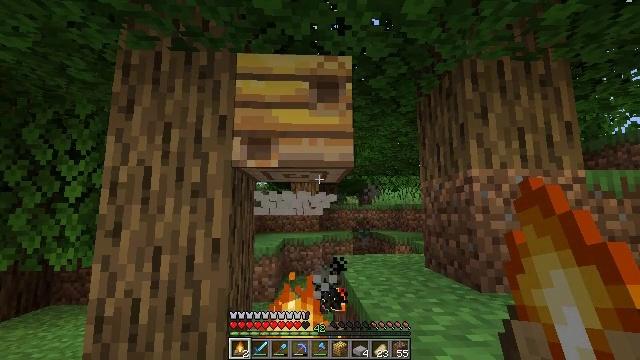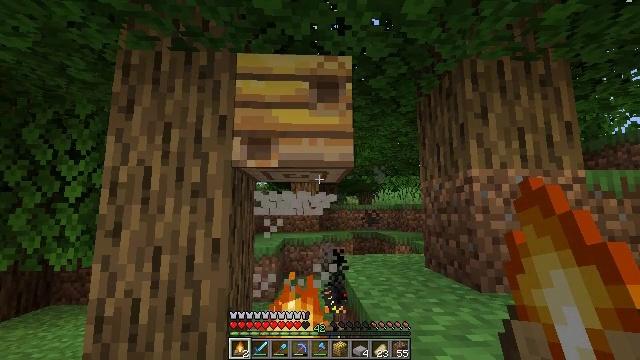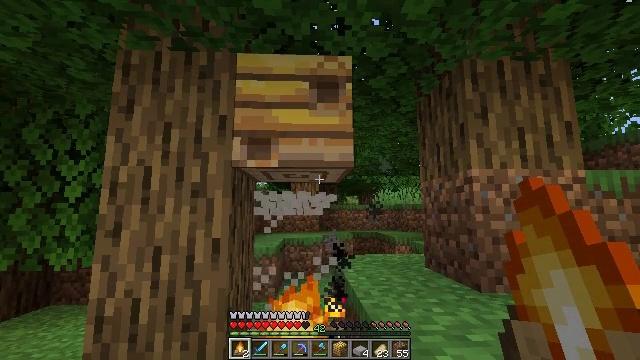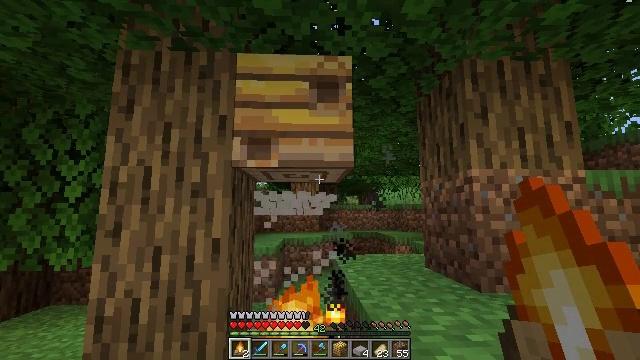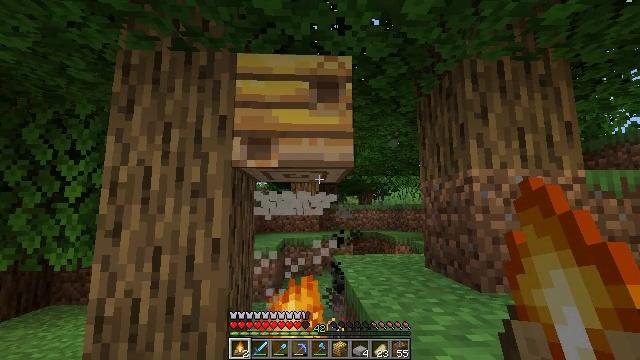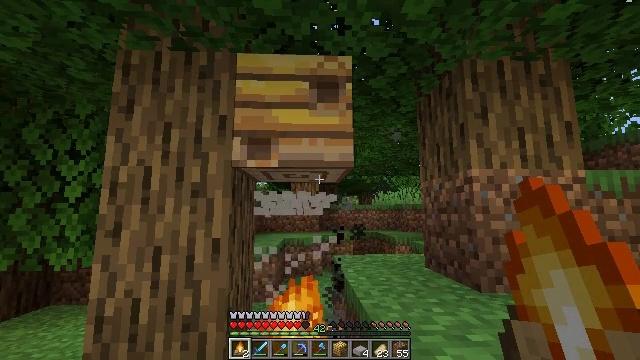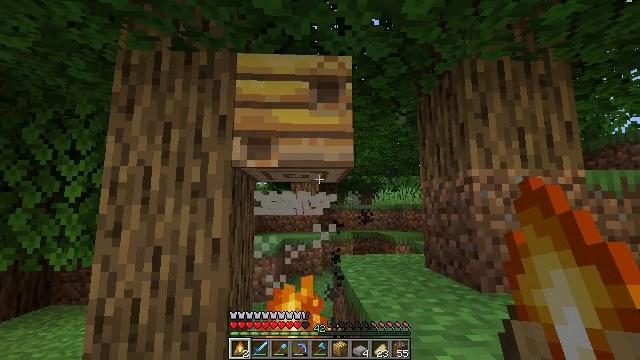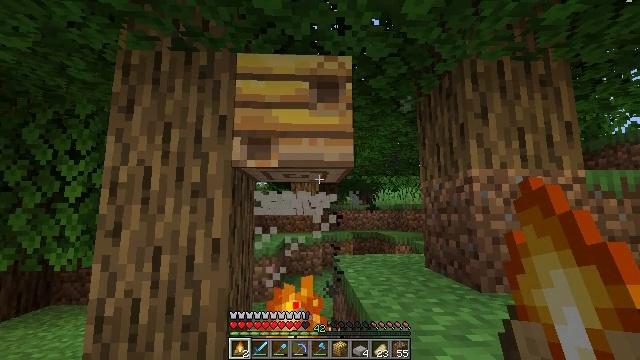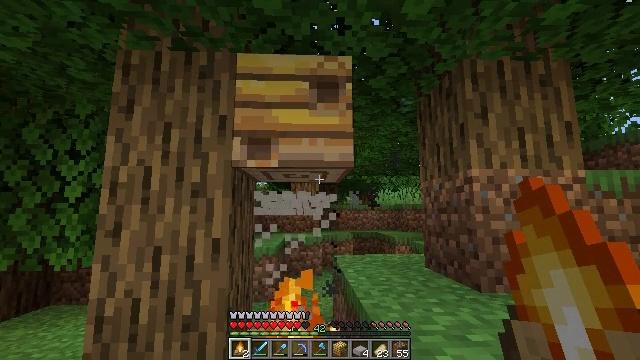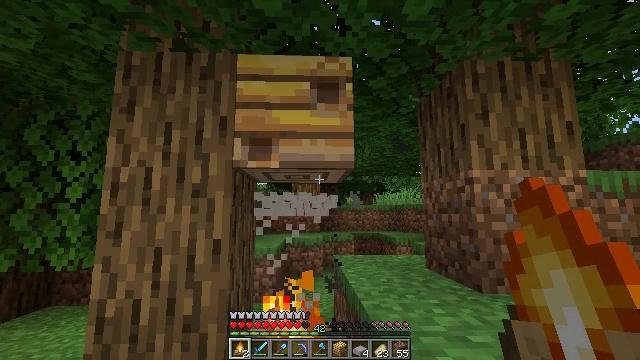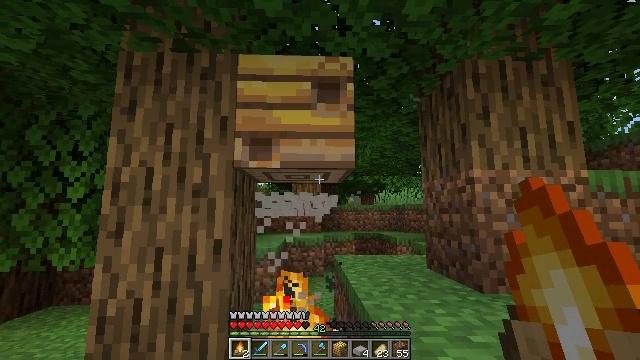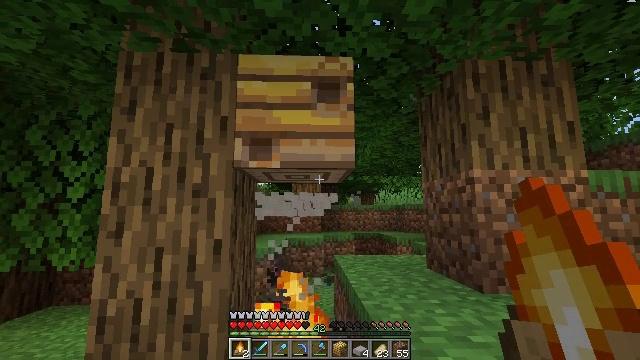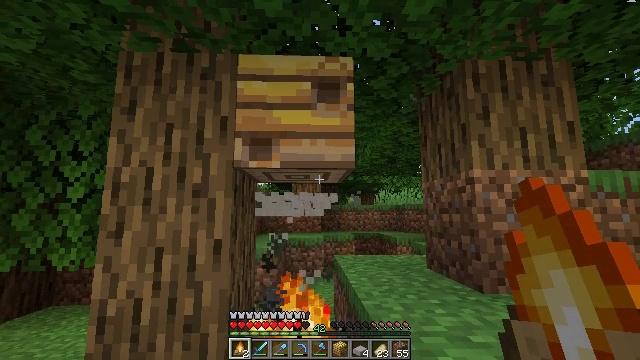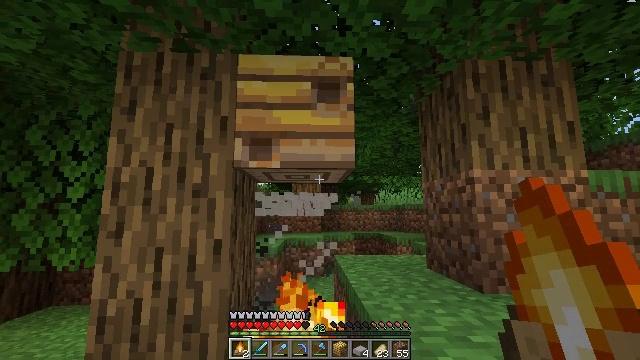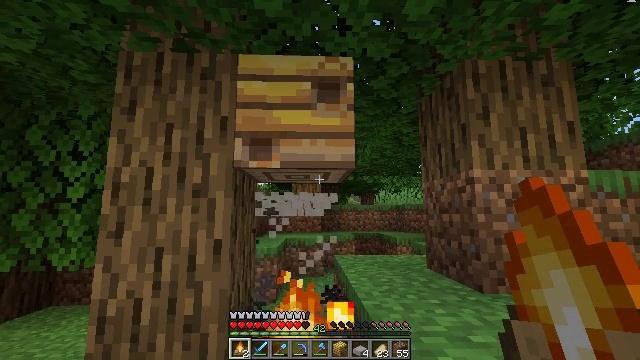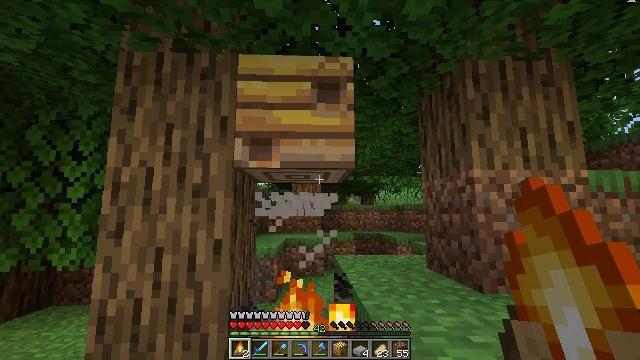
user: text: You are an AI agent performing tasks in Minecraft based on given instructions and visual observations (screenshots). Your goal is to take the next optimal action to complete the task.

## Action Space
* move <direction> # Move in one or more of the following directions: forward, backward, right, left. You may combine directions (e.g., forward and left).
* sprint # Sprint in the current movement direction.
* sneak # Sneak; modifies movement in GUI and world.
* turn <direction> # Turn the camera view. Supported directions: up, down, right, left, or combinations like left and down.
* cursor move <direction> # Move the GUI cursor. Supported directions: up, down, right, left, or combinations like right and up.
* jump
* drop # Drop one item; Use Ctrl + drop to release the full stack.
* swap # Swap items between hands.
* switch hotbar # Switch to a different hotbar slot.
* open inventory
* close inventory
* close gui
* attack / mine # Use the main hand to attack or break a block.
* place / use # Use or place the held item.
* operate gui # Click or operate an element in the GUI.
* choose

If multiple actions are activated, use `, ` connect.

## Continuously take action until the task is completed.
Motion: motion action
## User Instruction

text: Gather bee nest from a tree in the forest.
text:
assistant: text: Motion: no_op
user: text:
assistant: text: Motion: no_op
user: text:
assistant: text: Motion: no_op
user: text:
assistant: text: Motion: no_op
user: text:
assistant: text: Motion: no_op
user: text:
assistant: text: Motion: no_op
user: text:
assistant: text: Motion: no_op
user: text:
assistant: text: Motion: no_op
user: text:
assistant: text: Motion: no_op
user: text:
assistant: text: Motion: no_op
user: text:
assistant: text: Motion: no_op
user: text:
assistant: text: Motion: no_op
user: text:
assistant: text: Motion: no_op
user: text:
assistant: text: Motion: no_op
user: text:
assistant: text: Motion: no_op
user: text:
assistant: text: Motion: no_op
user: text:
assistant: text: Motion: no_op
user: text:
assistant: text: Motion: no_op
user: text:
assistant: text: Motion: no_op
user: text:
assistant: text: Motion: no_op
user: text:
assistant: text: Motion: no_op
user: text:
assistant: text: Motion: no_op
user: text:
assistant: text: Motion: no_op
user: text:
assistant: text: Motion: no_op
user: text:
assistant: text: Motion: no_op
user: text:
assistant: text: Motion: no_op
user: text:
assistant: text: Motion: no_op
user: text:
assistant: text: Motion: no_op
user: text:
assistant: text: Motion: no_op
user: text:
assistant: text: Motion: no_op